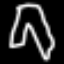
Label: pants